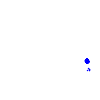
Particle: electron